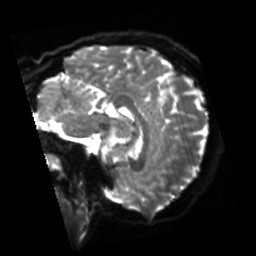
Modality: sbref
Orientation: sagittal
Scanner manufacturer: siemens
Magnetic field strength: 3 T
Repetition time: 4 s
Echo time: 0.0594 s